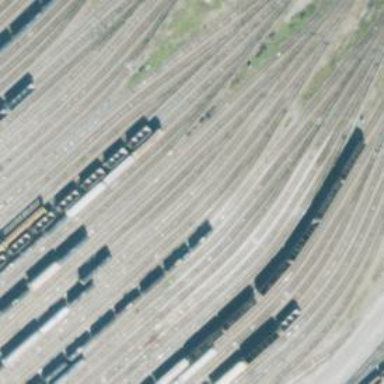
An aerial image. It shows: Railway yard in service.